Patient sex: M
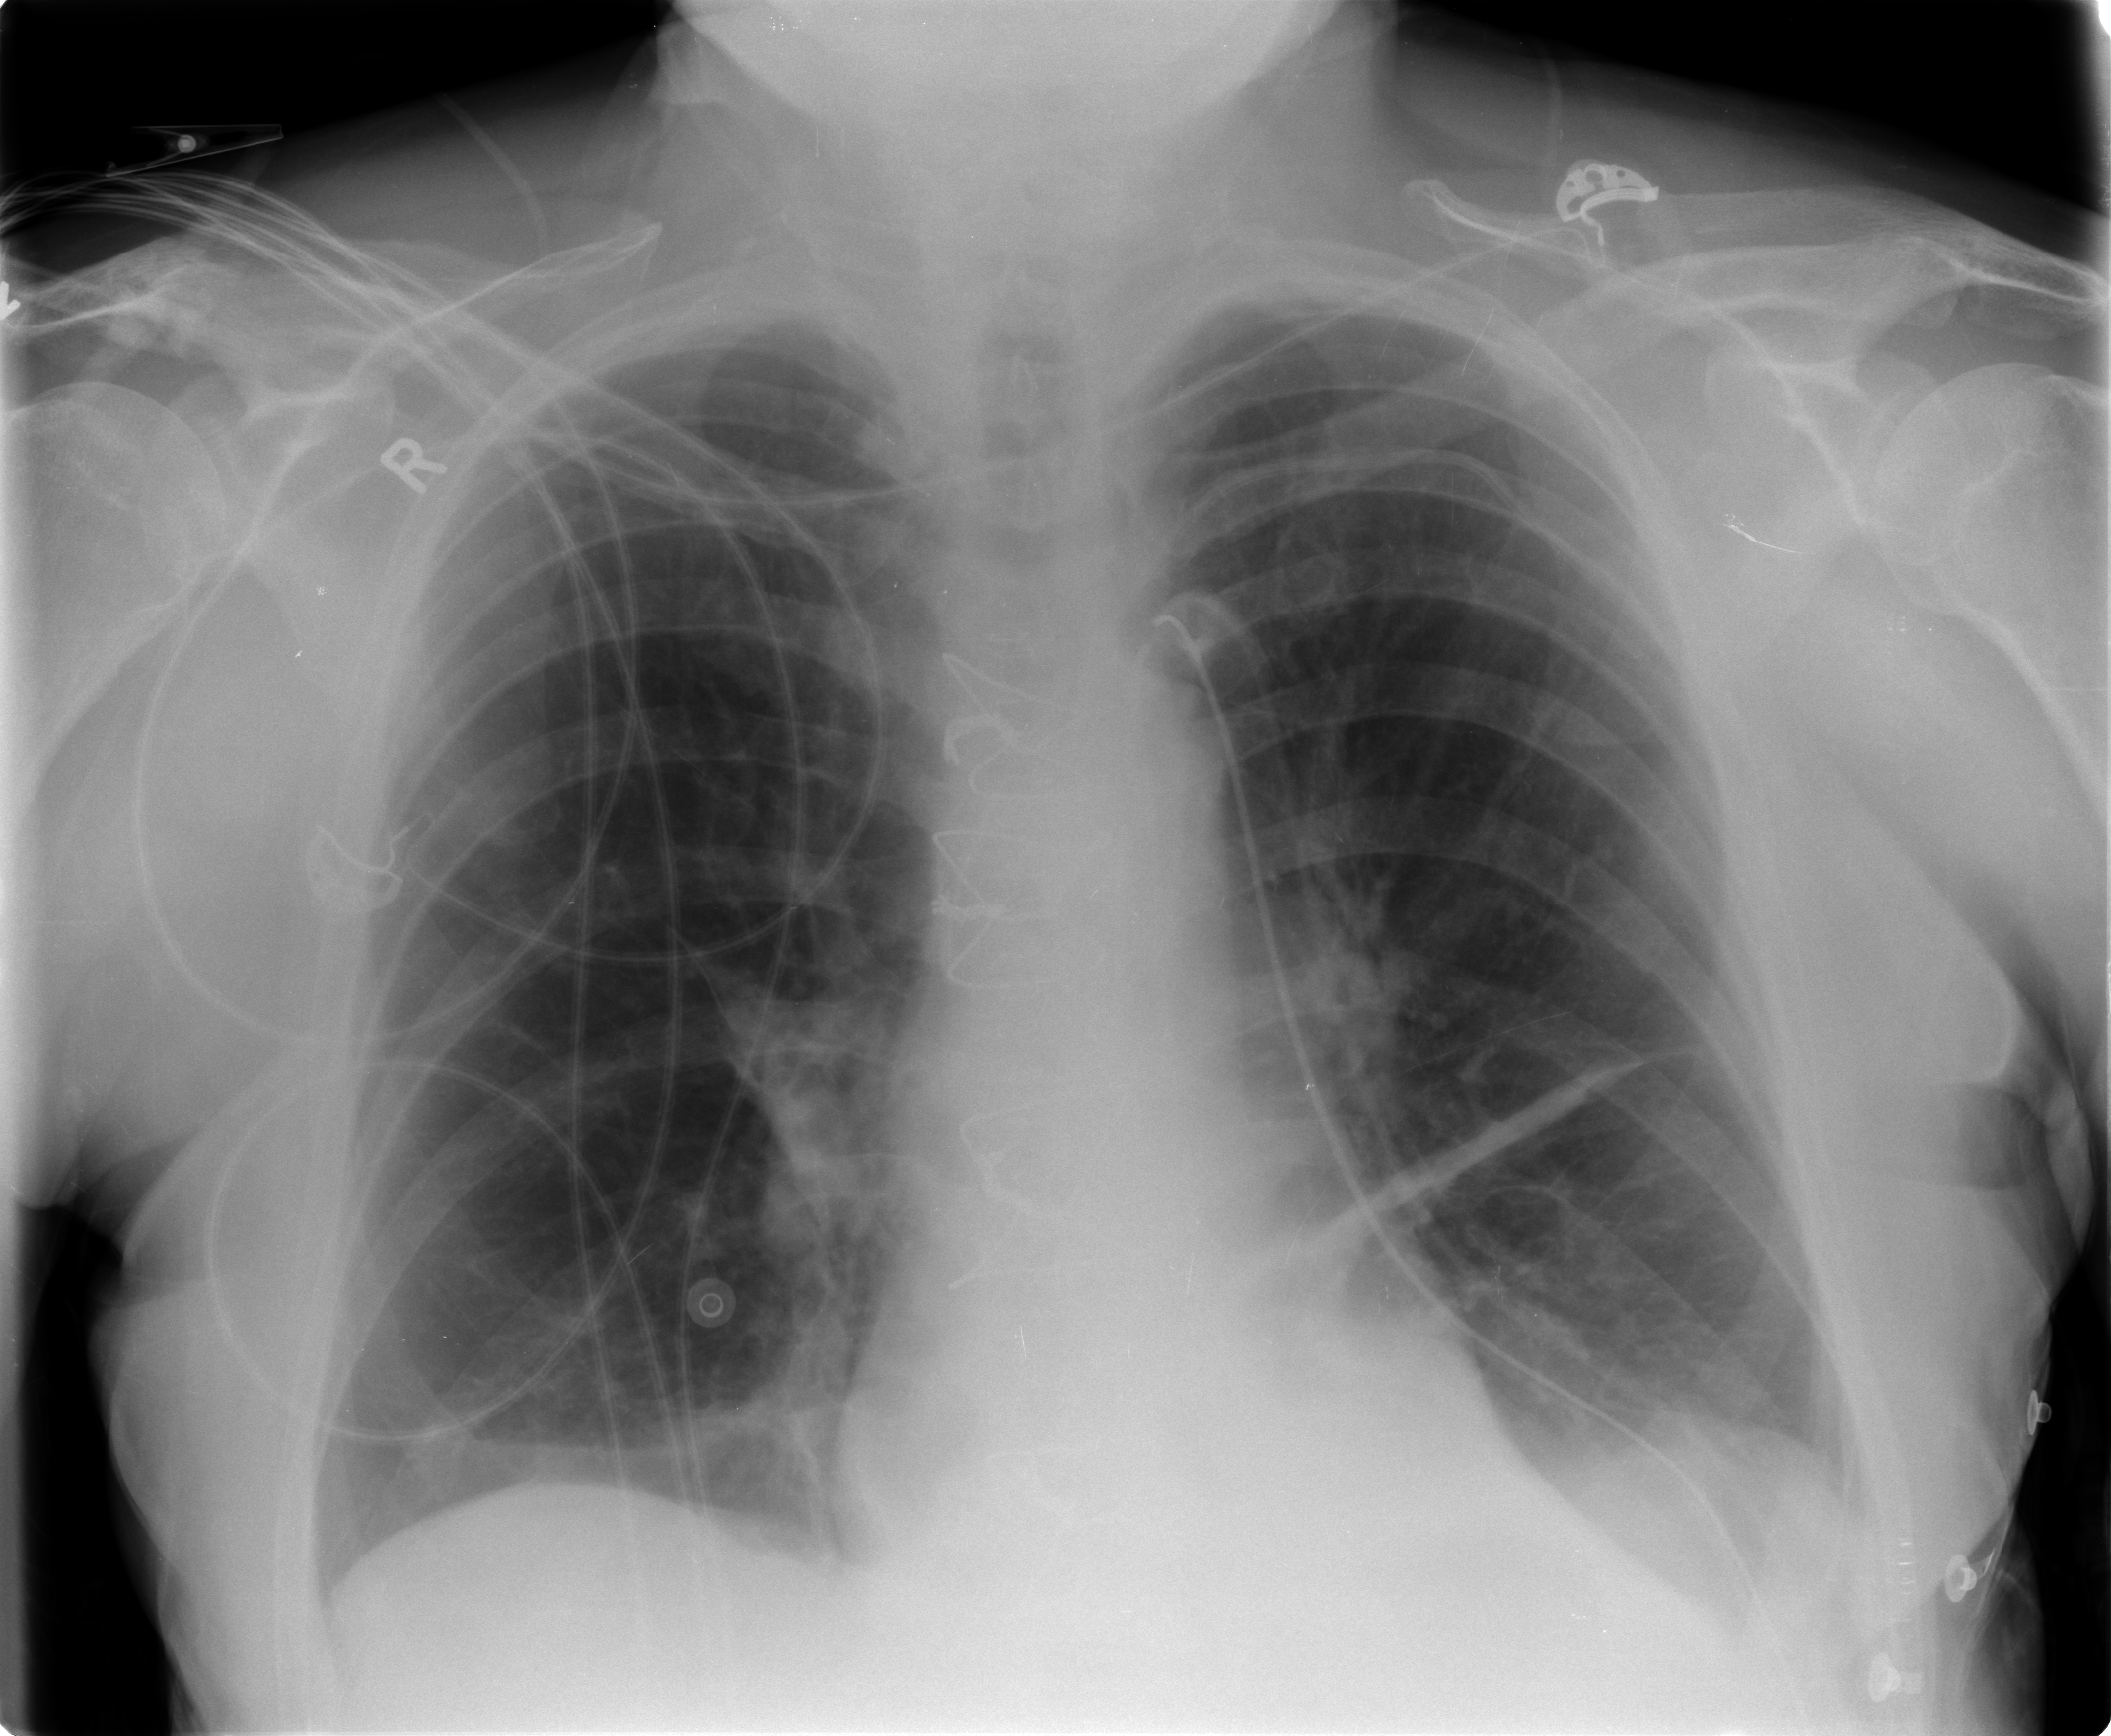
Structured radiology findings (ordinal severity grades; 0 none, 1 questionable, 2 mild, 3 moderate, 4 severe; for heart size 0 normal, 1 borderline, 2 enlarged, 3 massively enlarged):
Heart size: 0
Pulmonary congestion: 2
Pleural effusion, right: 1
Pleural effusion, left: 1
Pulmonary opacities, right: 1
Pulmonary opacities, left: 0
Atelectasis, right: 2
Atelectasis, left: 2